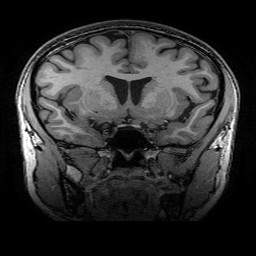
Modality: T1w
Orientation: sagittal
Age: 27
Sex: female
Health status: healthy
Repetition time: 2.53 s
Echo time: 0.0034 s